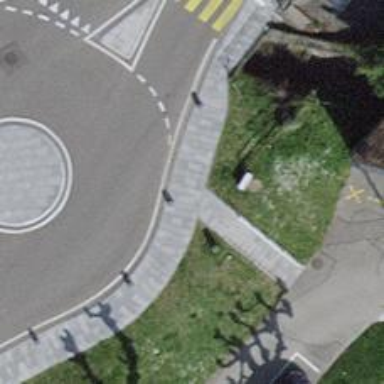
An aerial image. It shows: Set of steps on the road.